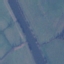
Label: River